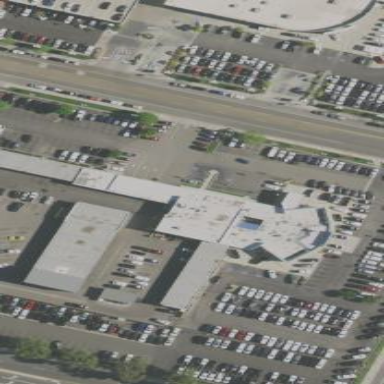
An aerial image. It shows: Building used as car shop.